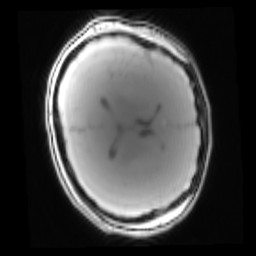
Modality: PDw
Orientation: axial
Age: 24
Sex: female
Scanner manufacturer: siemens
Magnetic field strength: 3 T
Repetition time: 0.25 s
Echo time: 0.00103 s